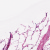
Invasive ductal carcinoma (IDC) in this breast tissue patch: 0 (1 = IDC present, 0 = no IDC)